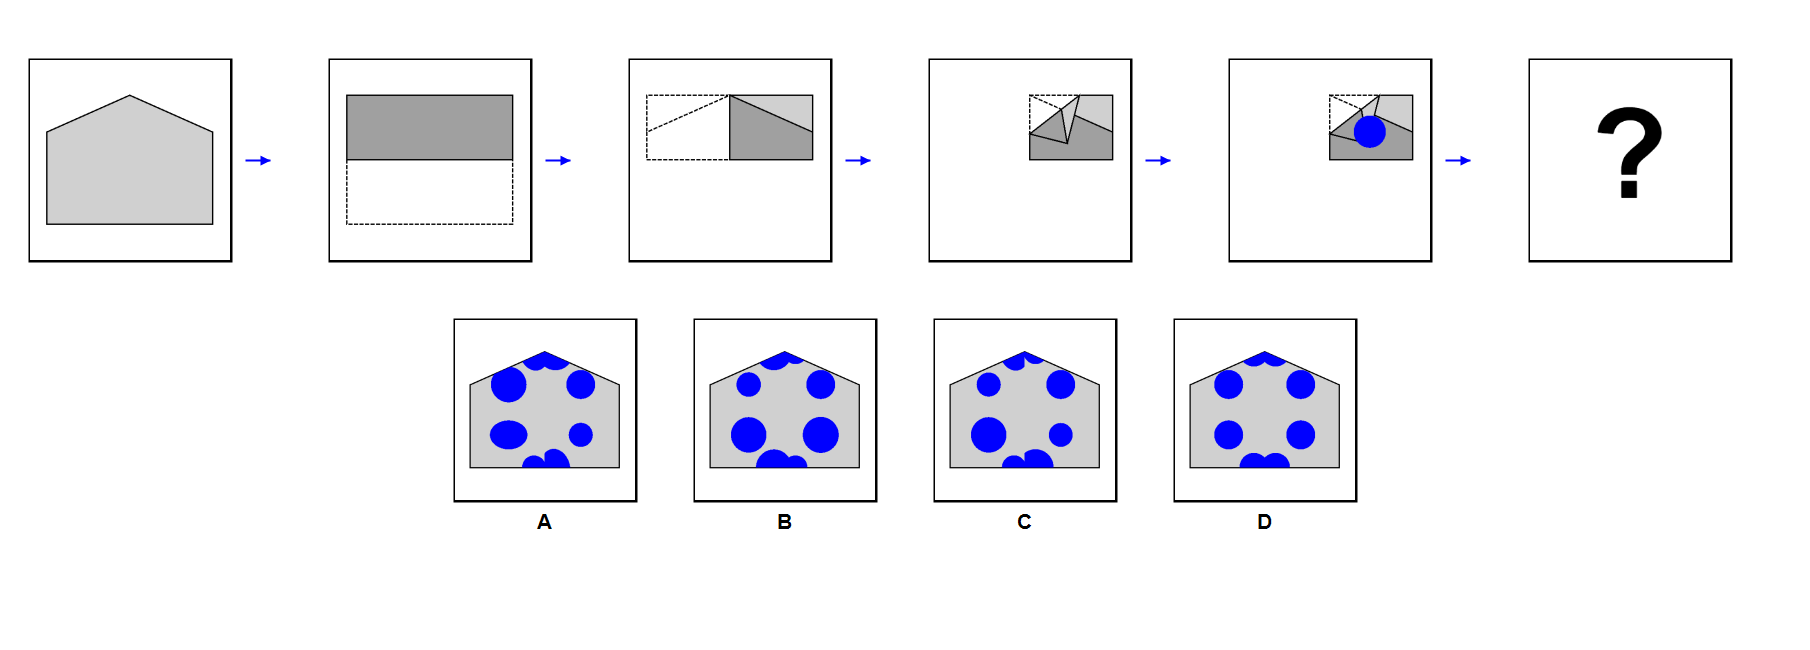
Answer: D